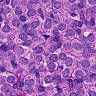
Metastatic tissue present: yes